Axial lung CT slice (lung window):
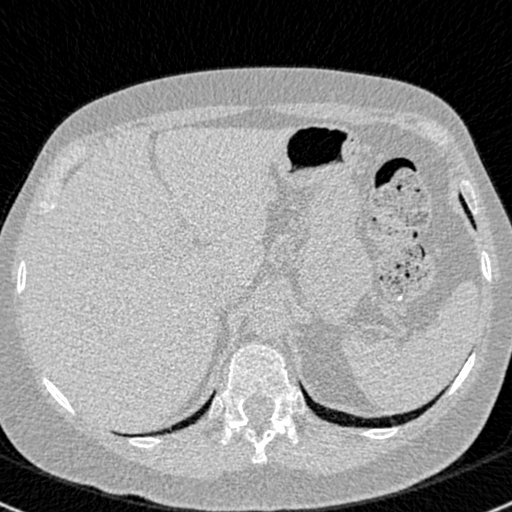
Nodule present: no